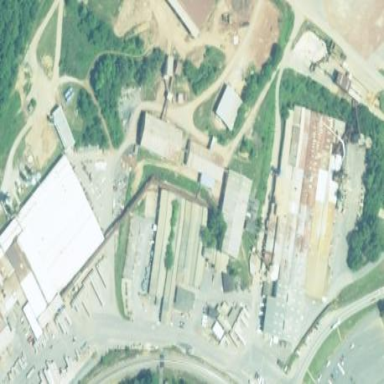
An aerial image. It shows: Industrial area designated as brickyard.